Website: walmart
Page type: account-selection
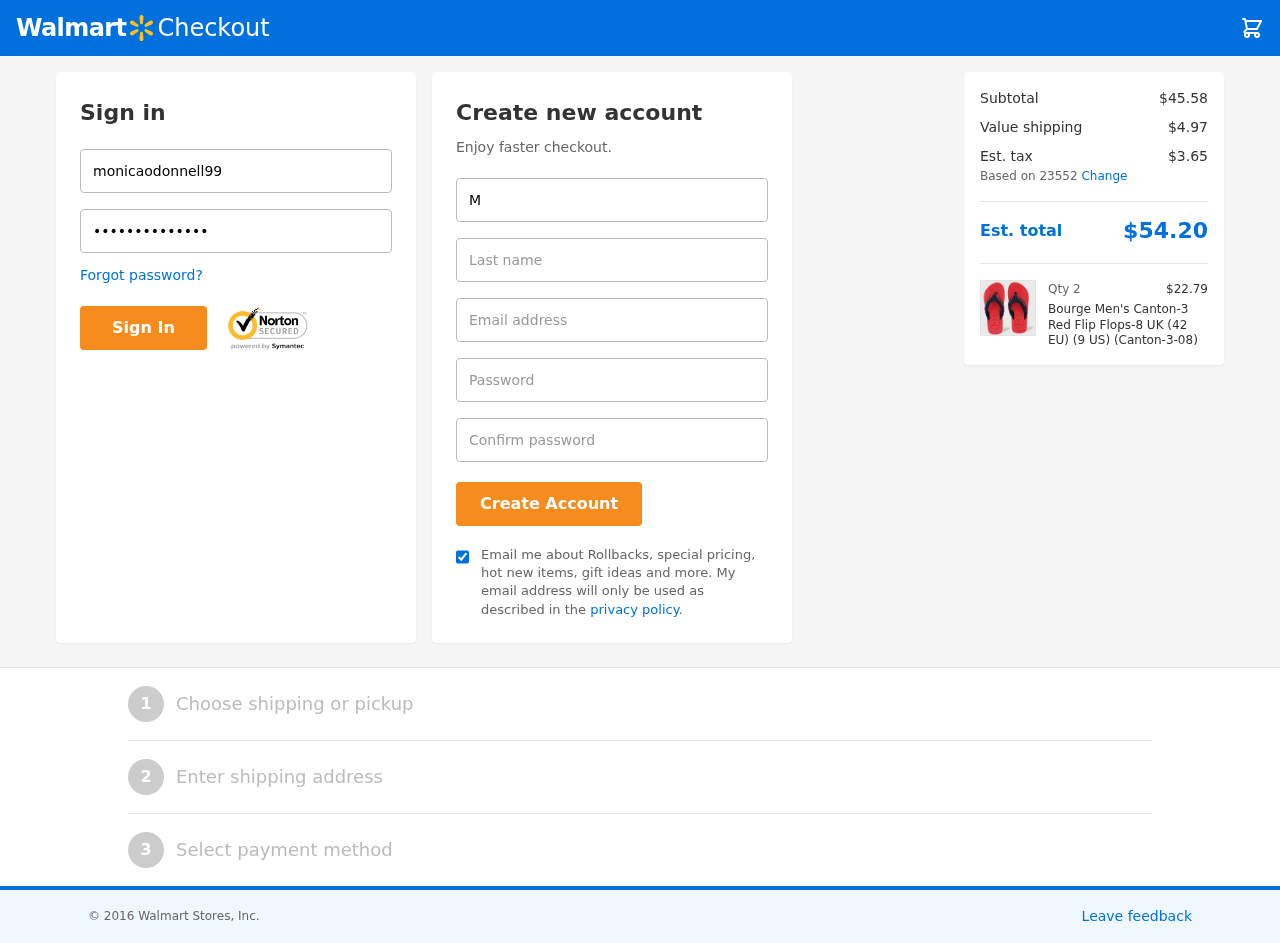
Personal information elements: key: PII_EMAIL
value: monica_odonnell@yahoo.com
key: PII_FIRSTNAME
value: Monica
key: PII_LASTNAME
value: Odonnell
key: PII_LOGIN_USERNAME
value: monicaodonnell99
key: PII_POSTCODE
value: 23552
Product elements: key: PRODUCT1_NAME
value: Bourge Men's Canton-3 Red Flip Flops-8 UK (42 EU) (9 US) (Canton-3-08)
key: PRODUCT1_PRICE
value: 22.79
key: PRODUCT1_QUANTITY
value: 2
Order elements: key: ORDER_SUBTOTAL
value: $45.58
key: ORDER_SHIPPING_COST
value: $4.97
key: ORDER_TAX
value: $3.65
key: ORDER_TOTAL
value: $54.20